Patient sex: M
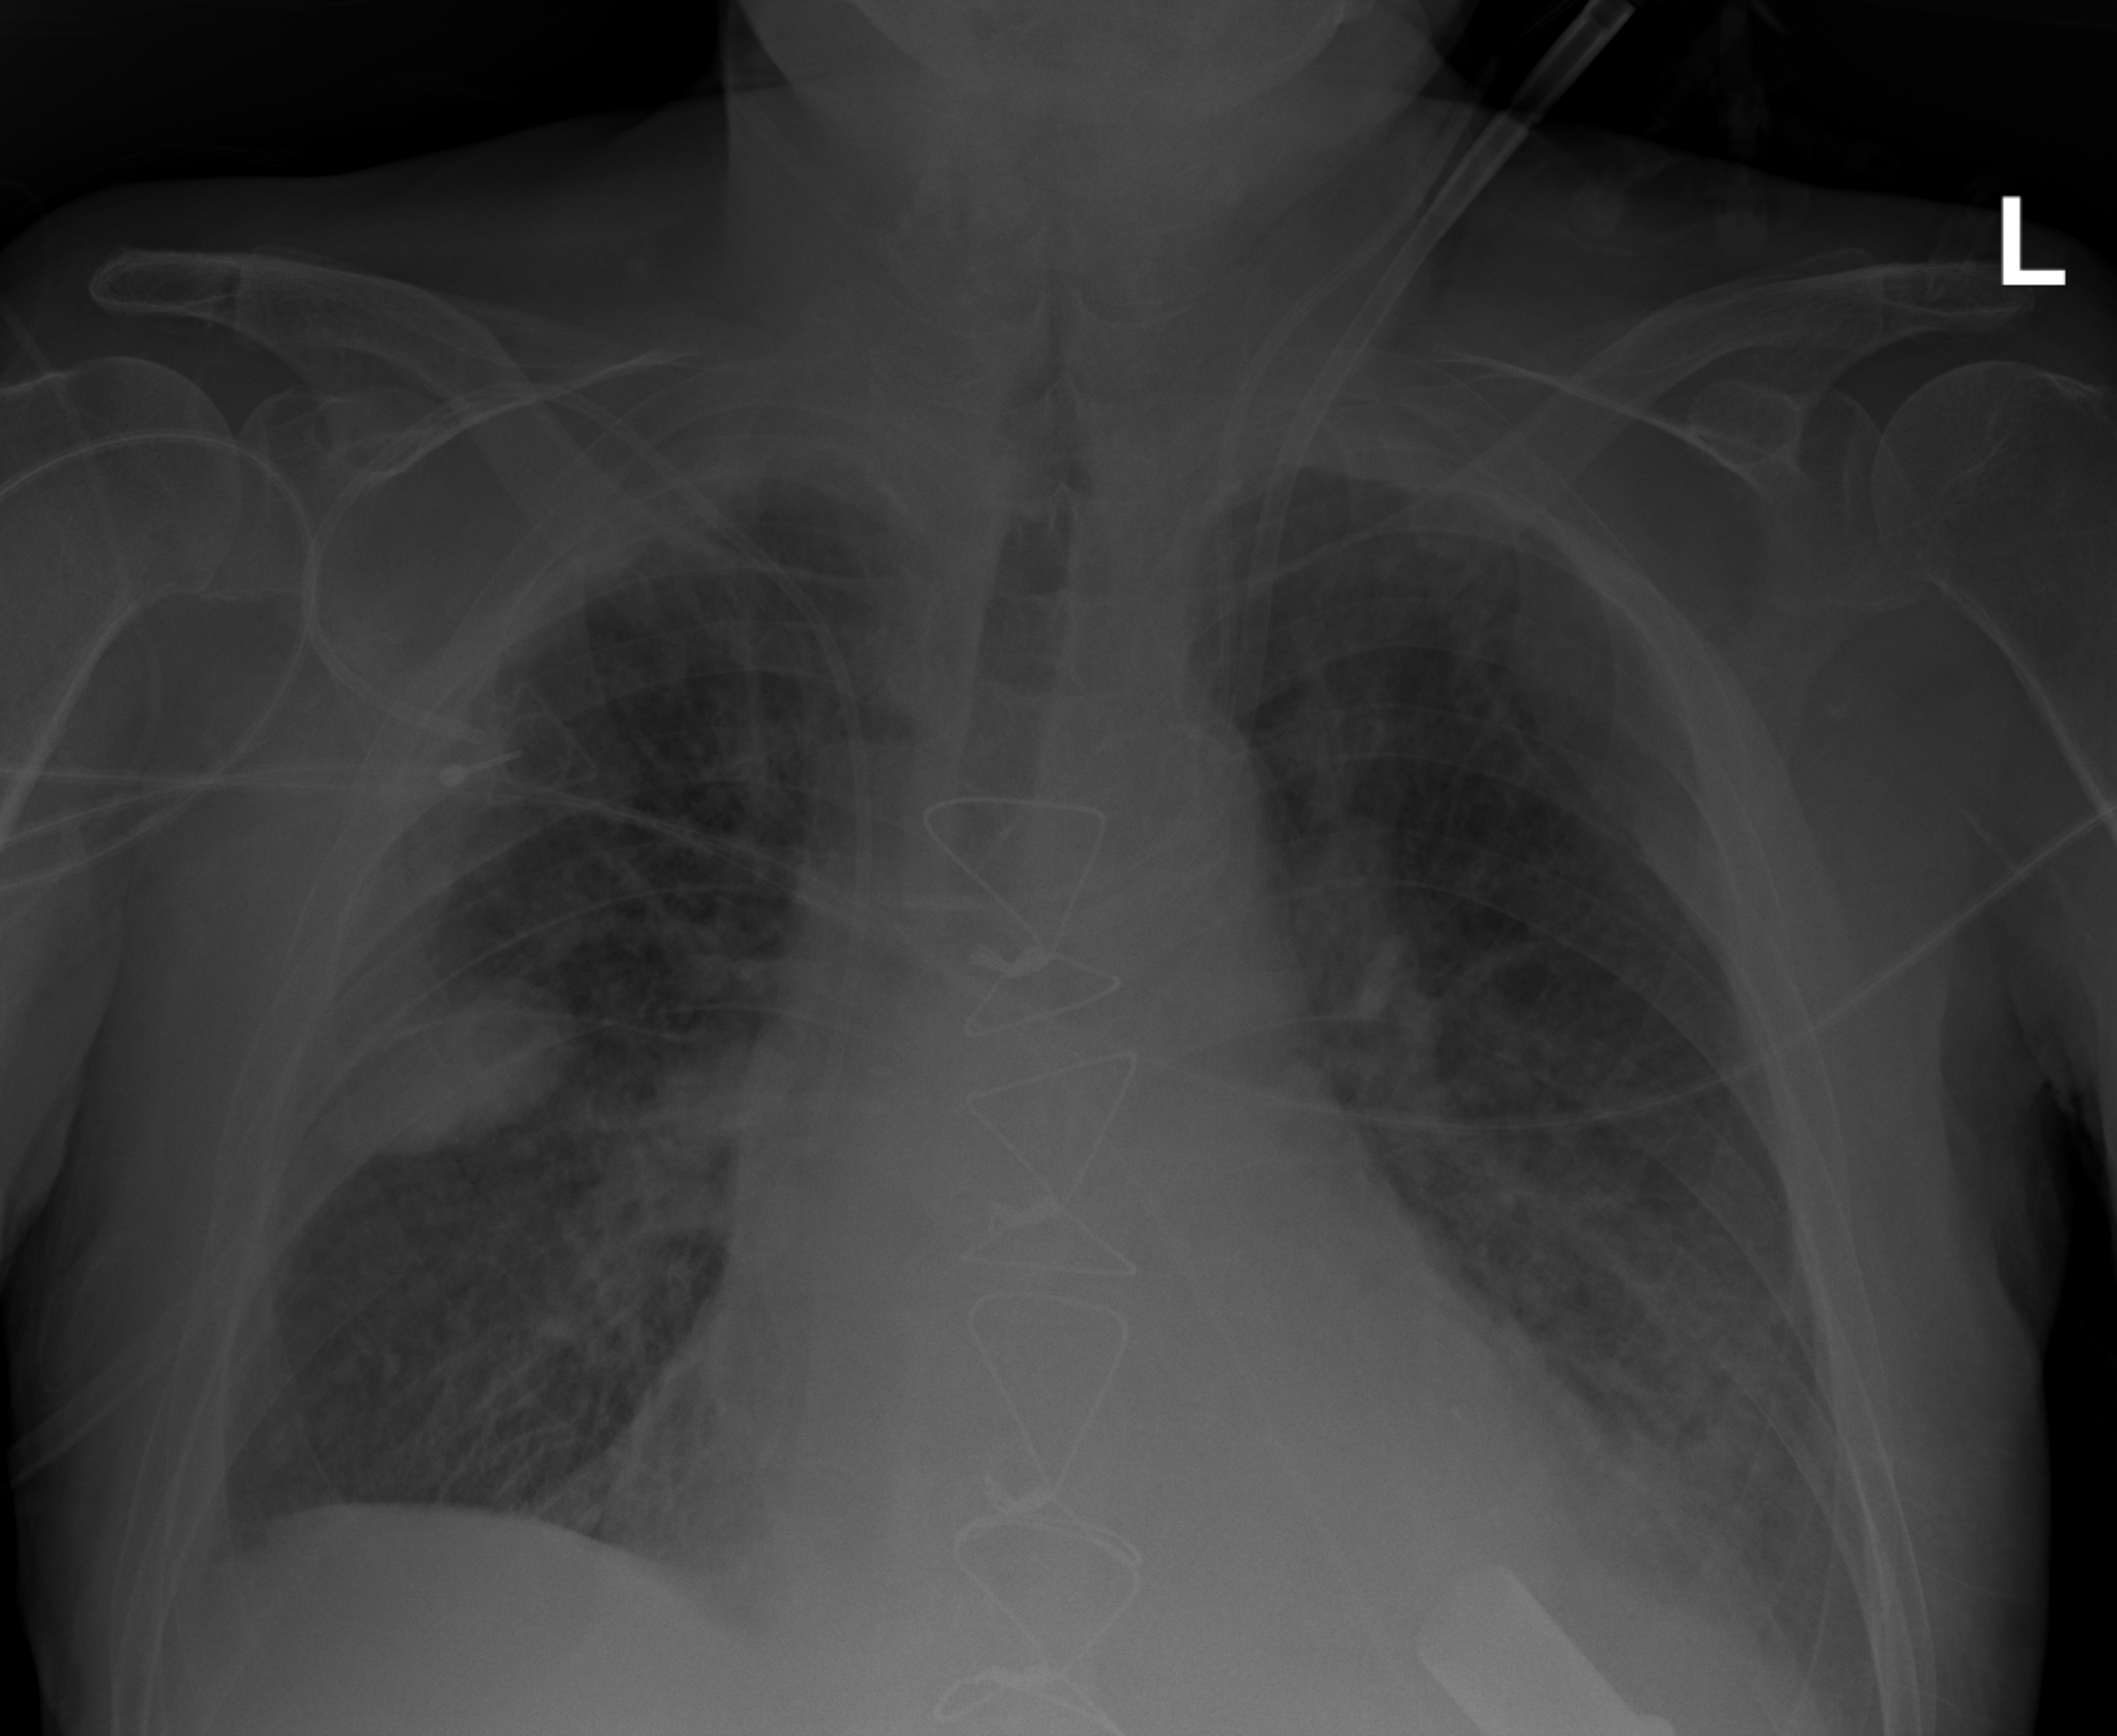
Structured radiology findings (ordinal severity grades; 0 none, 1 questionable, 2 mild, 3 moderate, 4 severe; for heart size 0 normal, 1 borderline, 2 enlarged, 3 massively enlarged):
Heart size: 2
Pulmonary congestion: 2
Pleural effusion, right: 2
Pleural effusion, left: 2
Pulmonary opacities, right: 2
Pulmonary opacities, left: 0
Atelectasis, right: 2
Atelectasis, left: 2